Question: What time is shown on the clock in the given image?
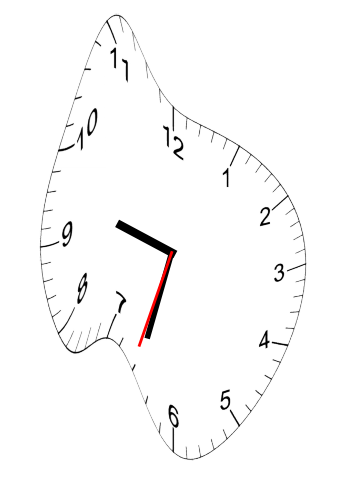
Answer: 09:32:33